Question: I'm currentely working on a pull request for some repository. I have run through typical steps: fork -> add some changes -> commit -> push to forked repo and then create a PR.
I'm quite familiar with Git and have already created many PRs, but a particular project starts to cause some formatting issues.
When I pushed the update branch and went to github UI to check my PR changes, I have see many many diff changes that seems related to which formatted my code. Here goes a sample:

What those sections refer to? Why is Intellij removing an are and adding absolutely the same one so it is marked as a diff?
Actually those changes makes my PR too hard to read, even for me and I'm sure that project owner won't accept such an horor.
So my question is, ? Can I disable code formatting and work on my PR? Is there an other hint to do so?
I'm addressing my question to Intellij + Git experts, so please suggest if there is some practices (good) I should follow.
Regards.
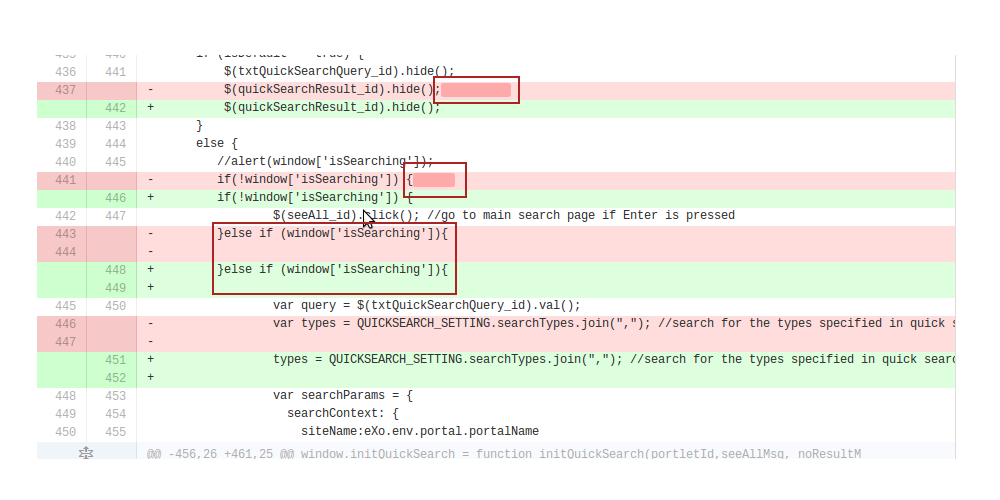
Answer: Actually, this is not an IDE issue, so Intellij IDE had nothing to do with it.
The problem was actually due to .
Following some SO posts and tried multiple solutions, I ended up with <URL> to disable line endings modifications and where he stated:
> I would insist on not trying to convert anything automagically, the side-effects are just too important (in term of potential merging conflict, especially on distributed development with different environments)
So simply executing below command will prevent Git from changing anything:
'''
git config --global core.autocrlf false
'''
Then had to clean
my working directory.